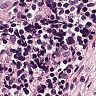
Metastatic tissue present: no